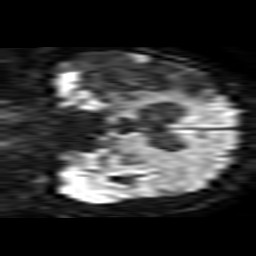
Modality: TRACE
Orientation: coronal
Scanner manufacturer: philips
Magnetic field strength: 3 T
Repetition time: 4.09 s
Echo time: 0.0607 s